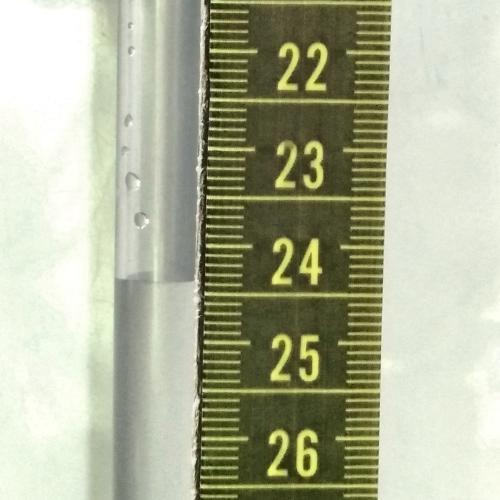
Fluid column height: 24.4 cm